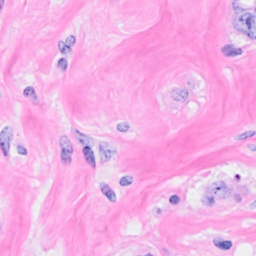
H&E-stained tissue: Breast